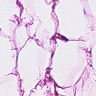
Metastatic tissue present: no